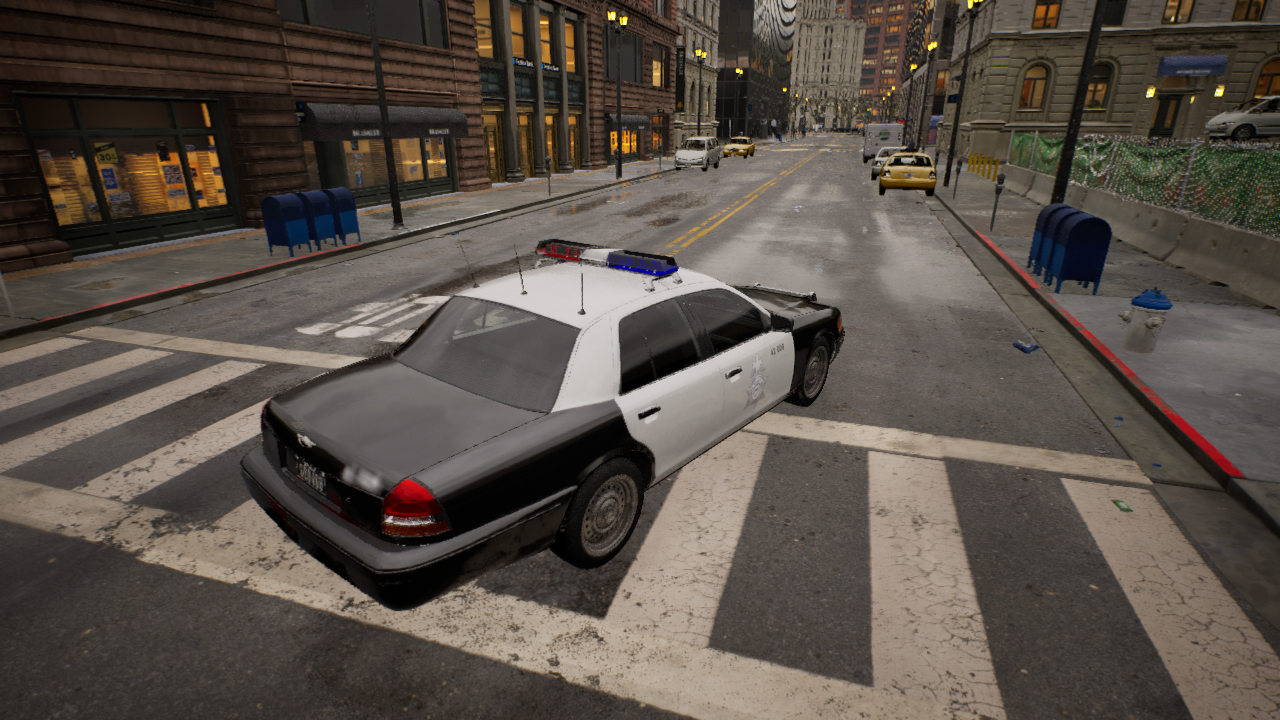
Venue: intersection
Lighting: golden hour
Vehicle rig: sedan